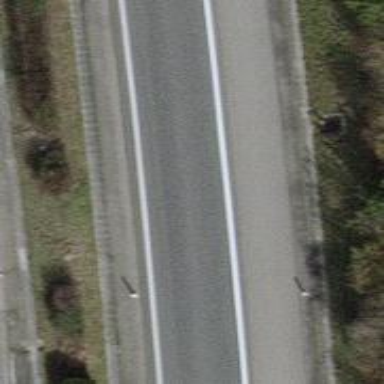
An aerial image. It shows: Motorway link.